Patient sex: F
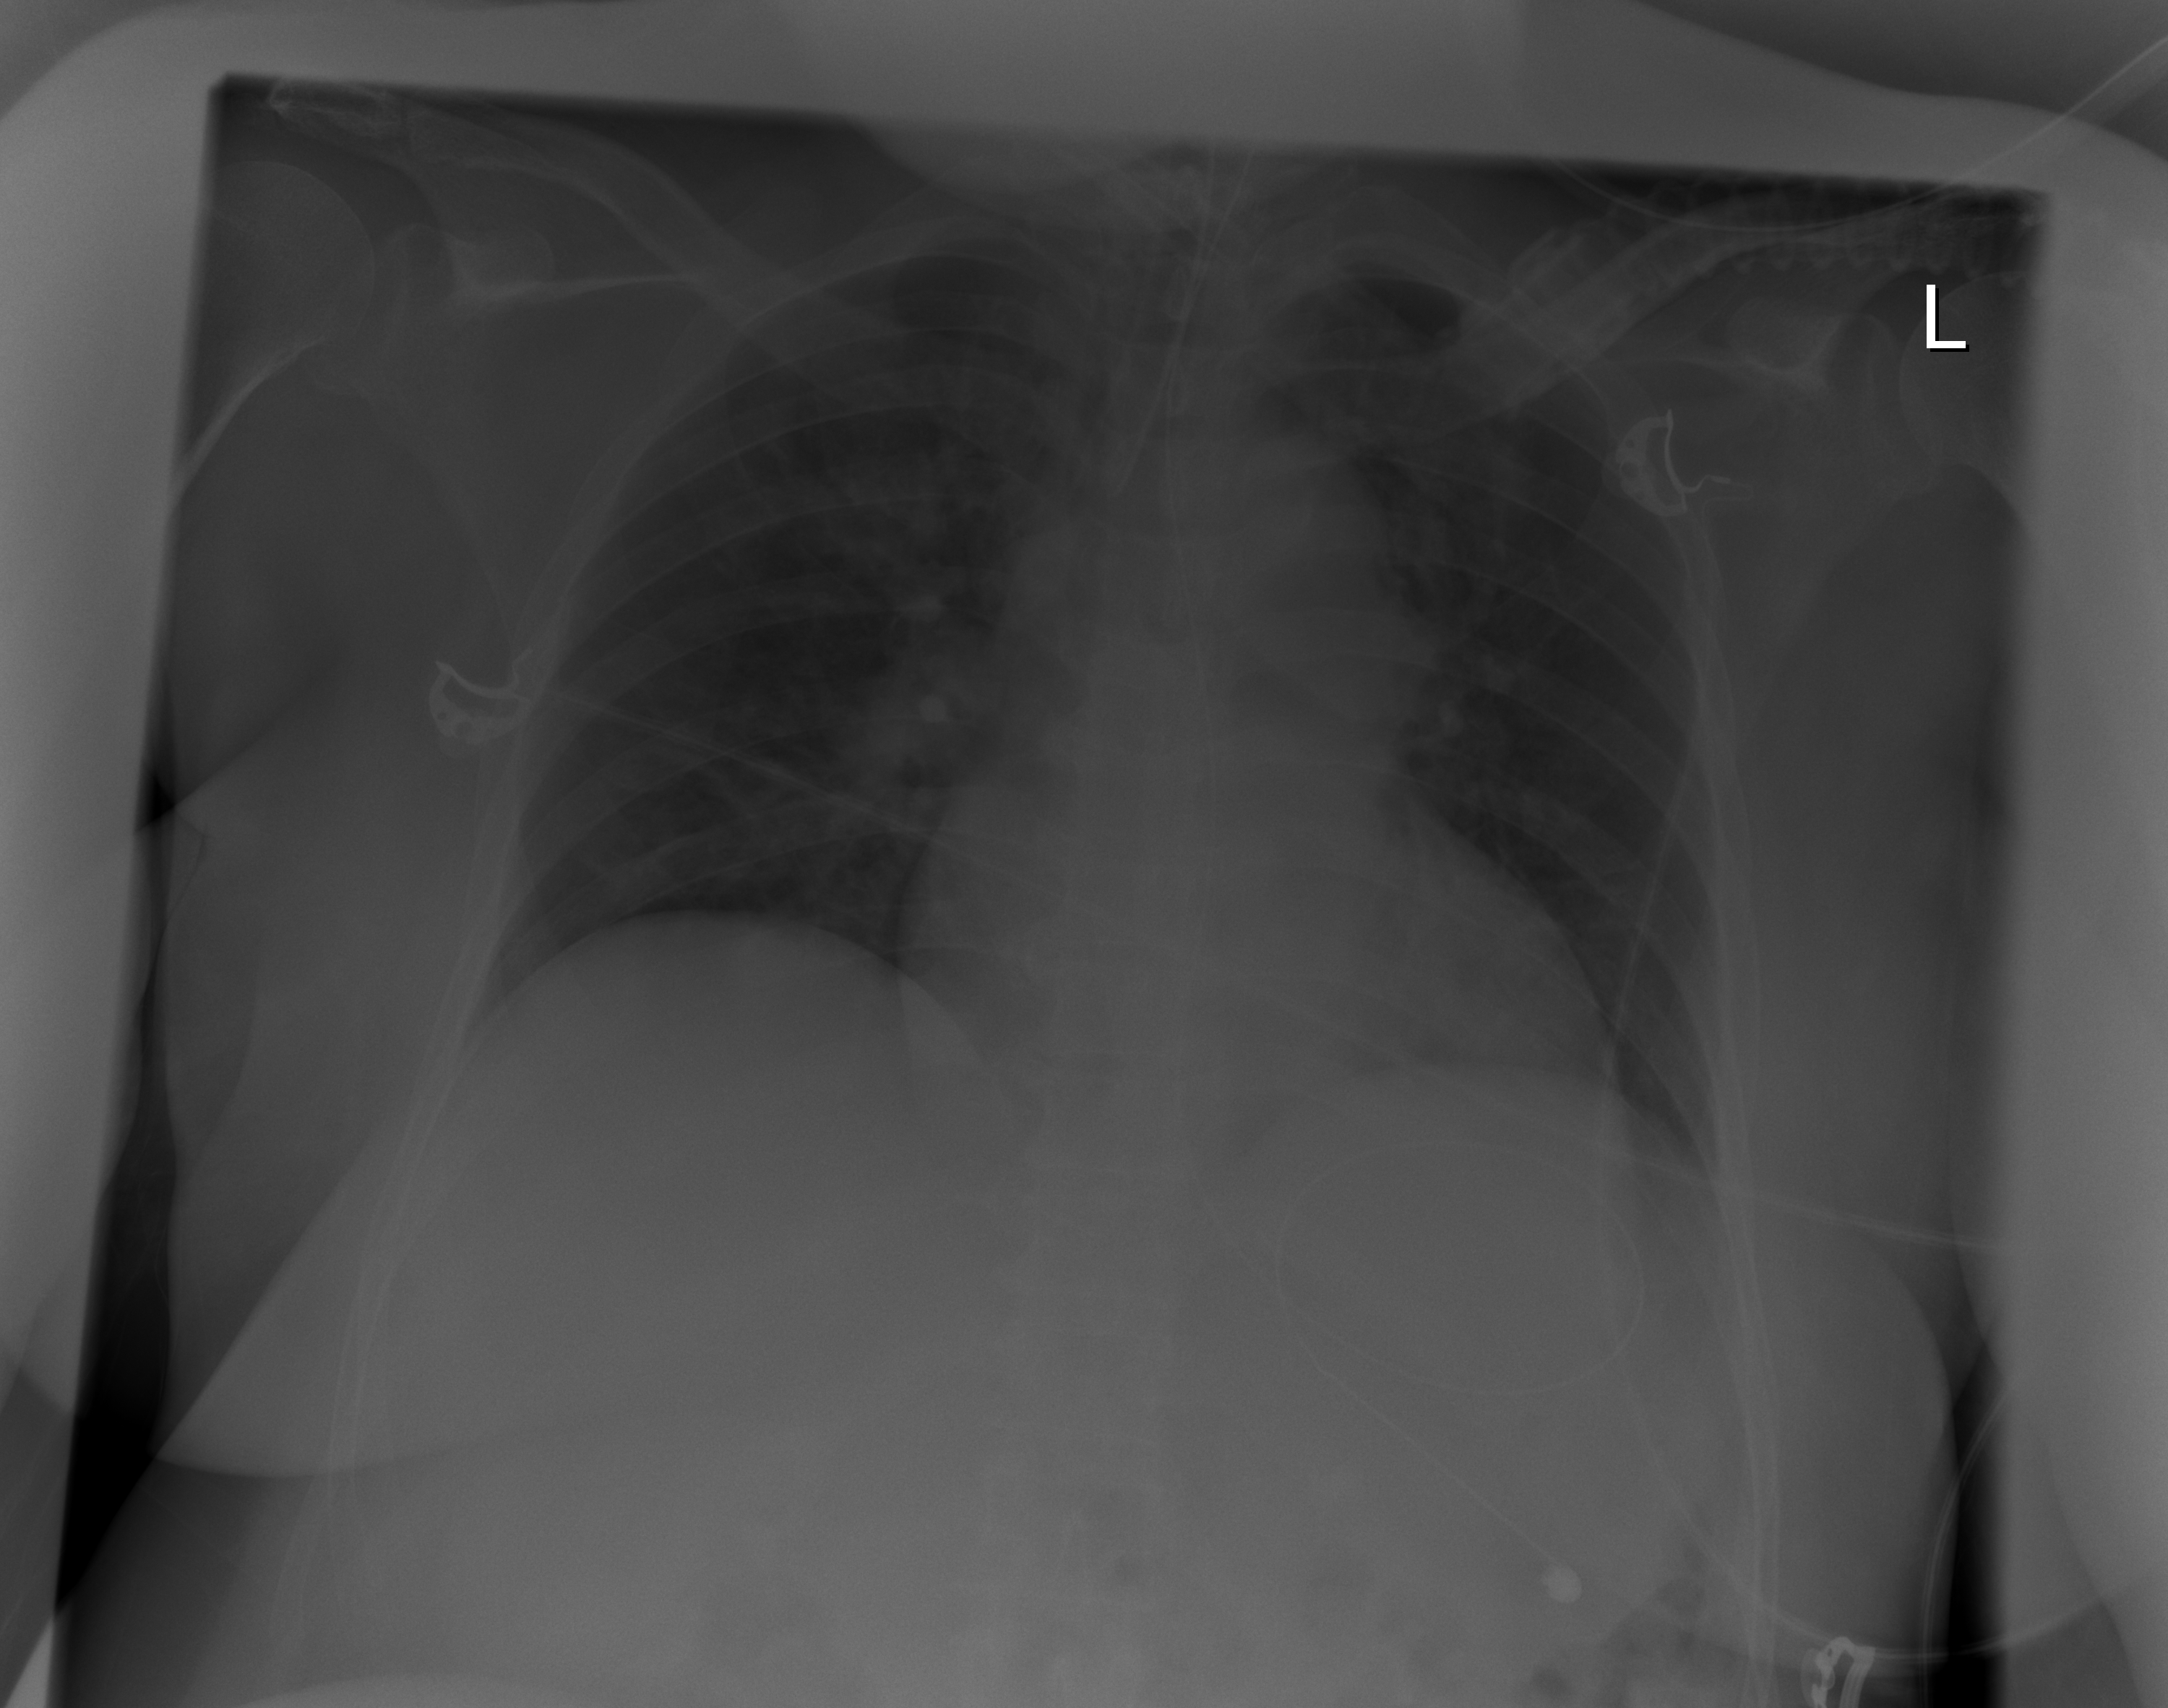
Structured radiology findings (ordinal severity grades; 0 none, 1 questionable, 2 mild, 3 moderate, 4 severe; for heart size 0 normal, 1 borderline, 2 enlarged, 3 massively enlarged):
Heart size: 2
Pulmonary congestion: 2
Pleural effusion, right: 0
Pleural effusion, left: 0
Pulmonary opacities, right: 0
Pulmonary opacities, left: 0
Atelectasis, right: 1
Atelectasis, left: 1